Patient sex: M
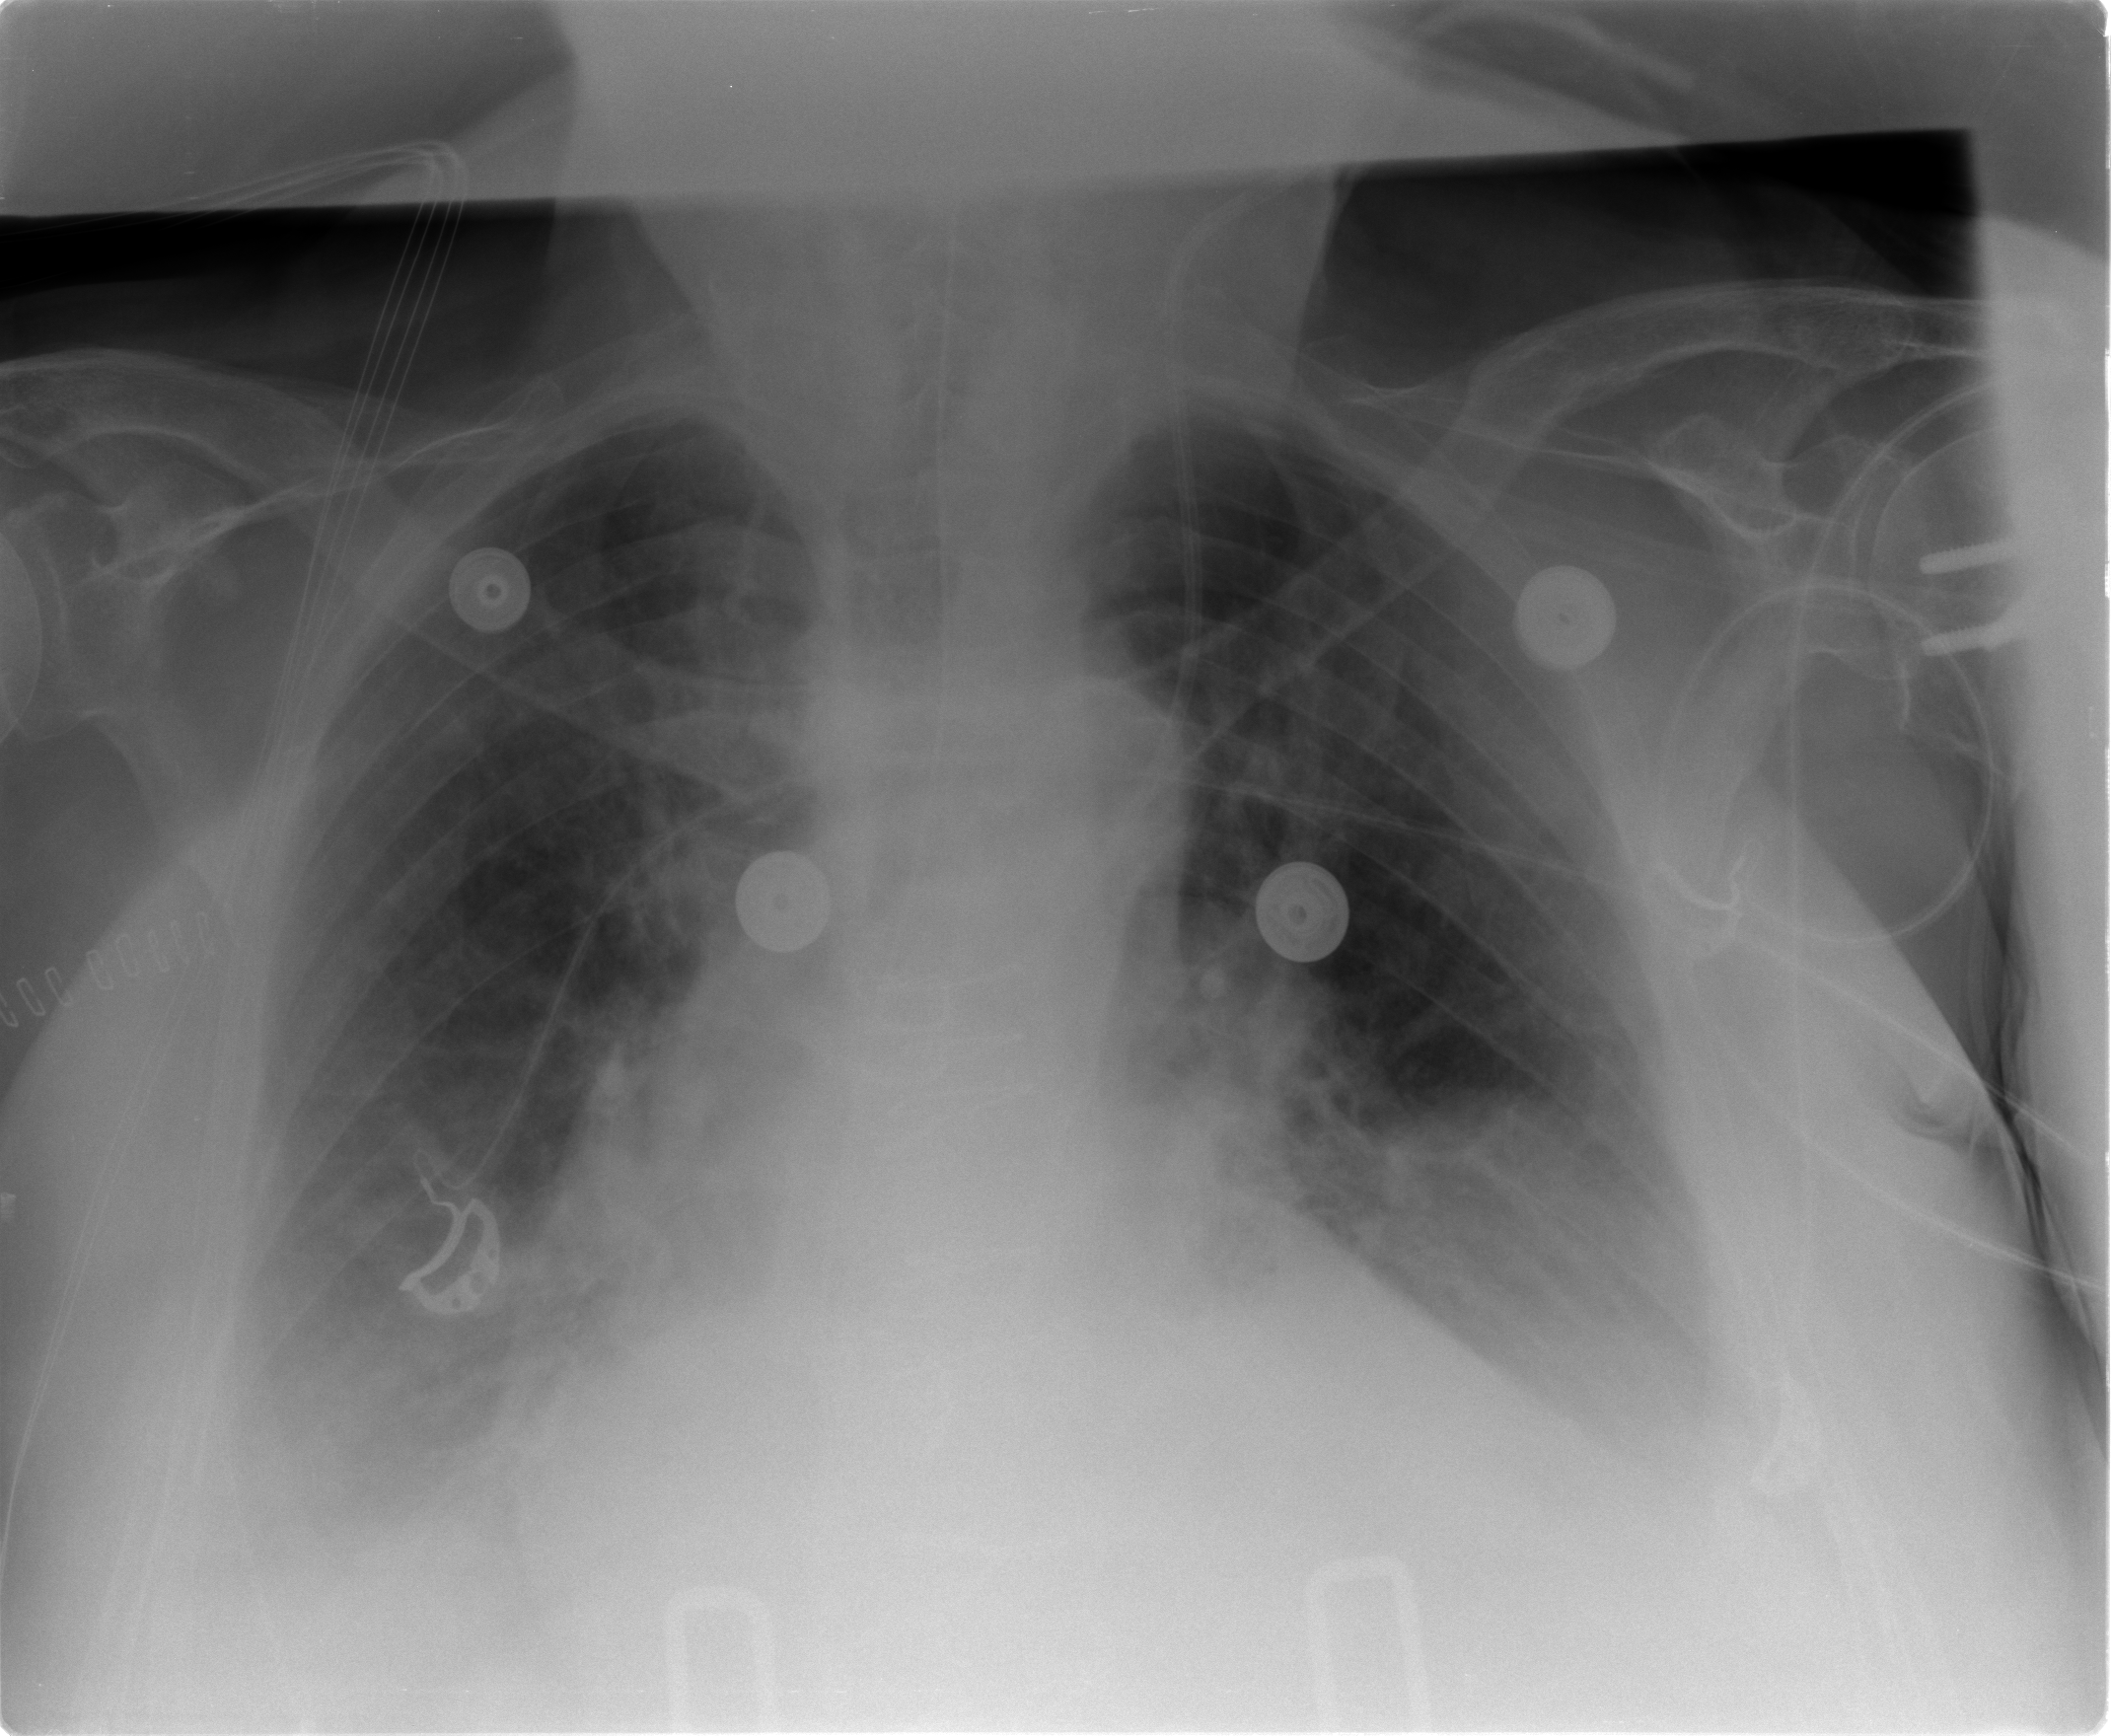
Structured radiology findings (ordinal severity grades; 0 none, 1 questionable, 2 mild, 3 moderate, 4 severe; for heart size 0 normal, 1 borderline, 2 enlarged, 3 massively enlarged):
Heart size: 2
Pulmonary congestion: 2
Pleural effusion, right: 3
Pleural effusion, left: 2
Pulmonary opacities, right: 2
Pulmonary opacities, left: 2
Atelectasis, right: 2
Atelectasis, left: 2